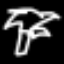
Label: palm tree